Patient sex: F
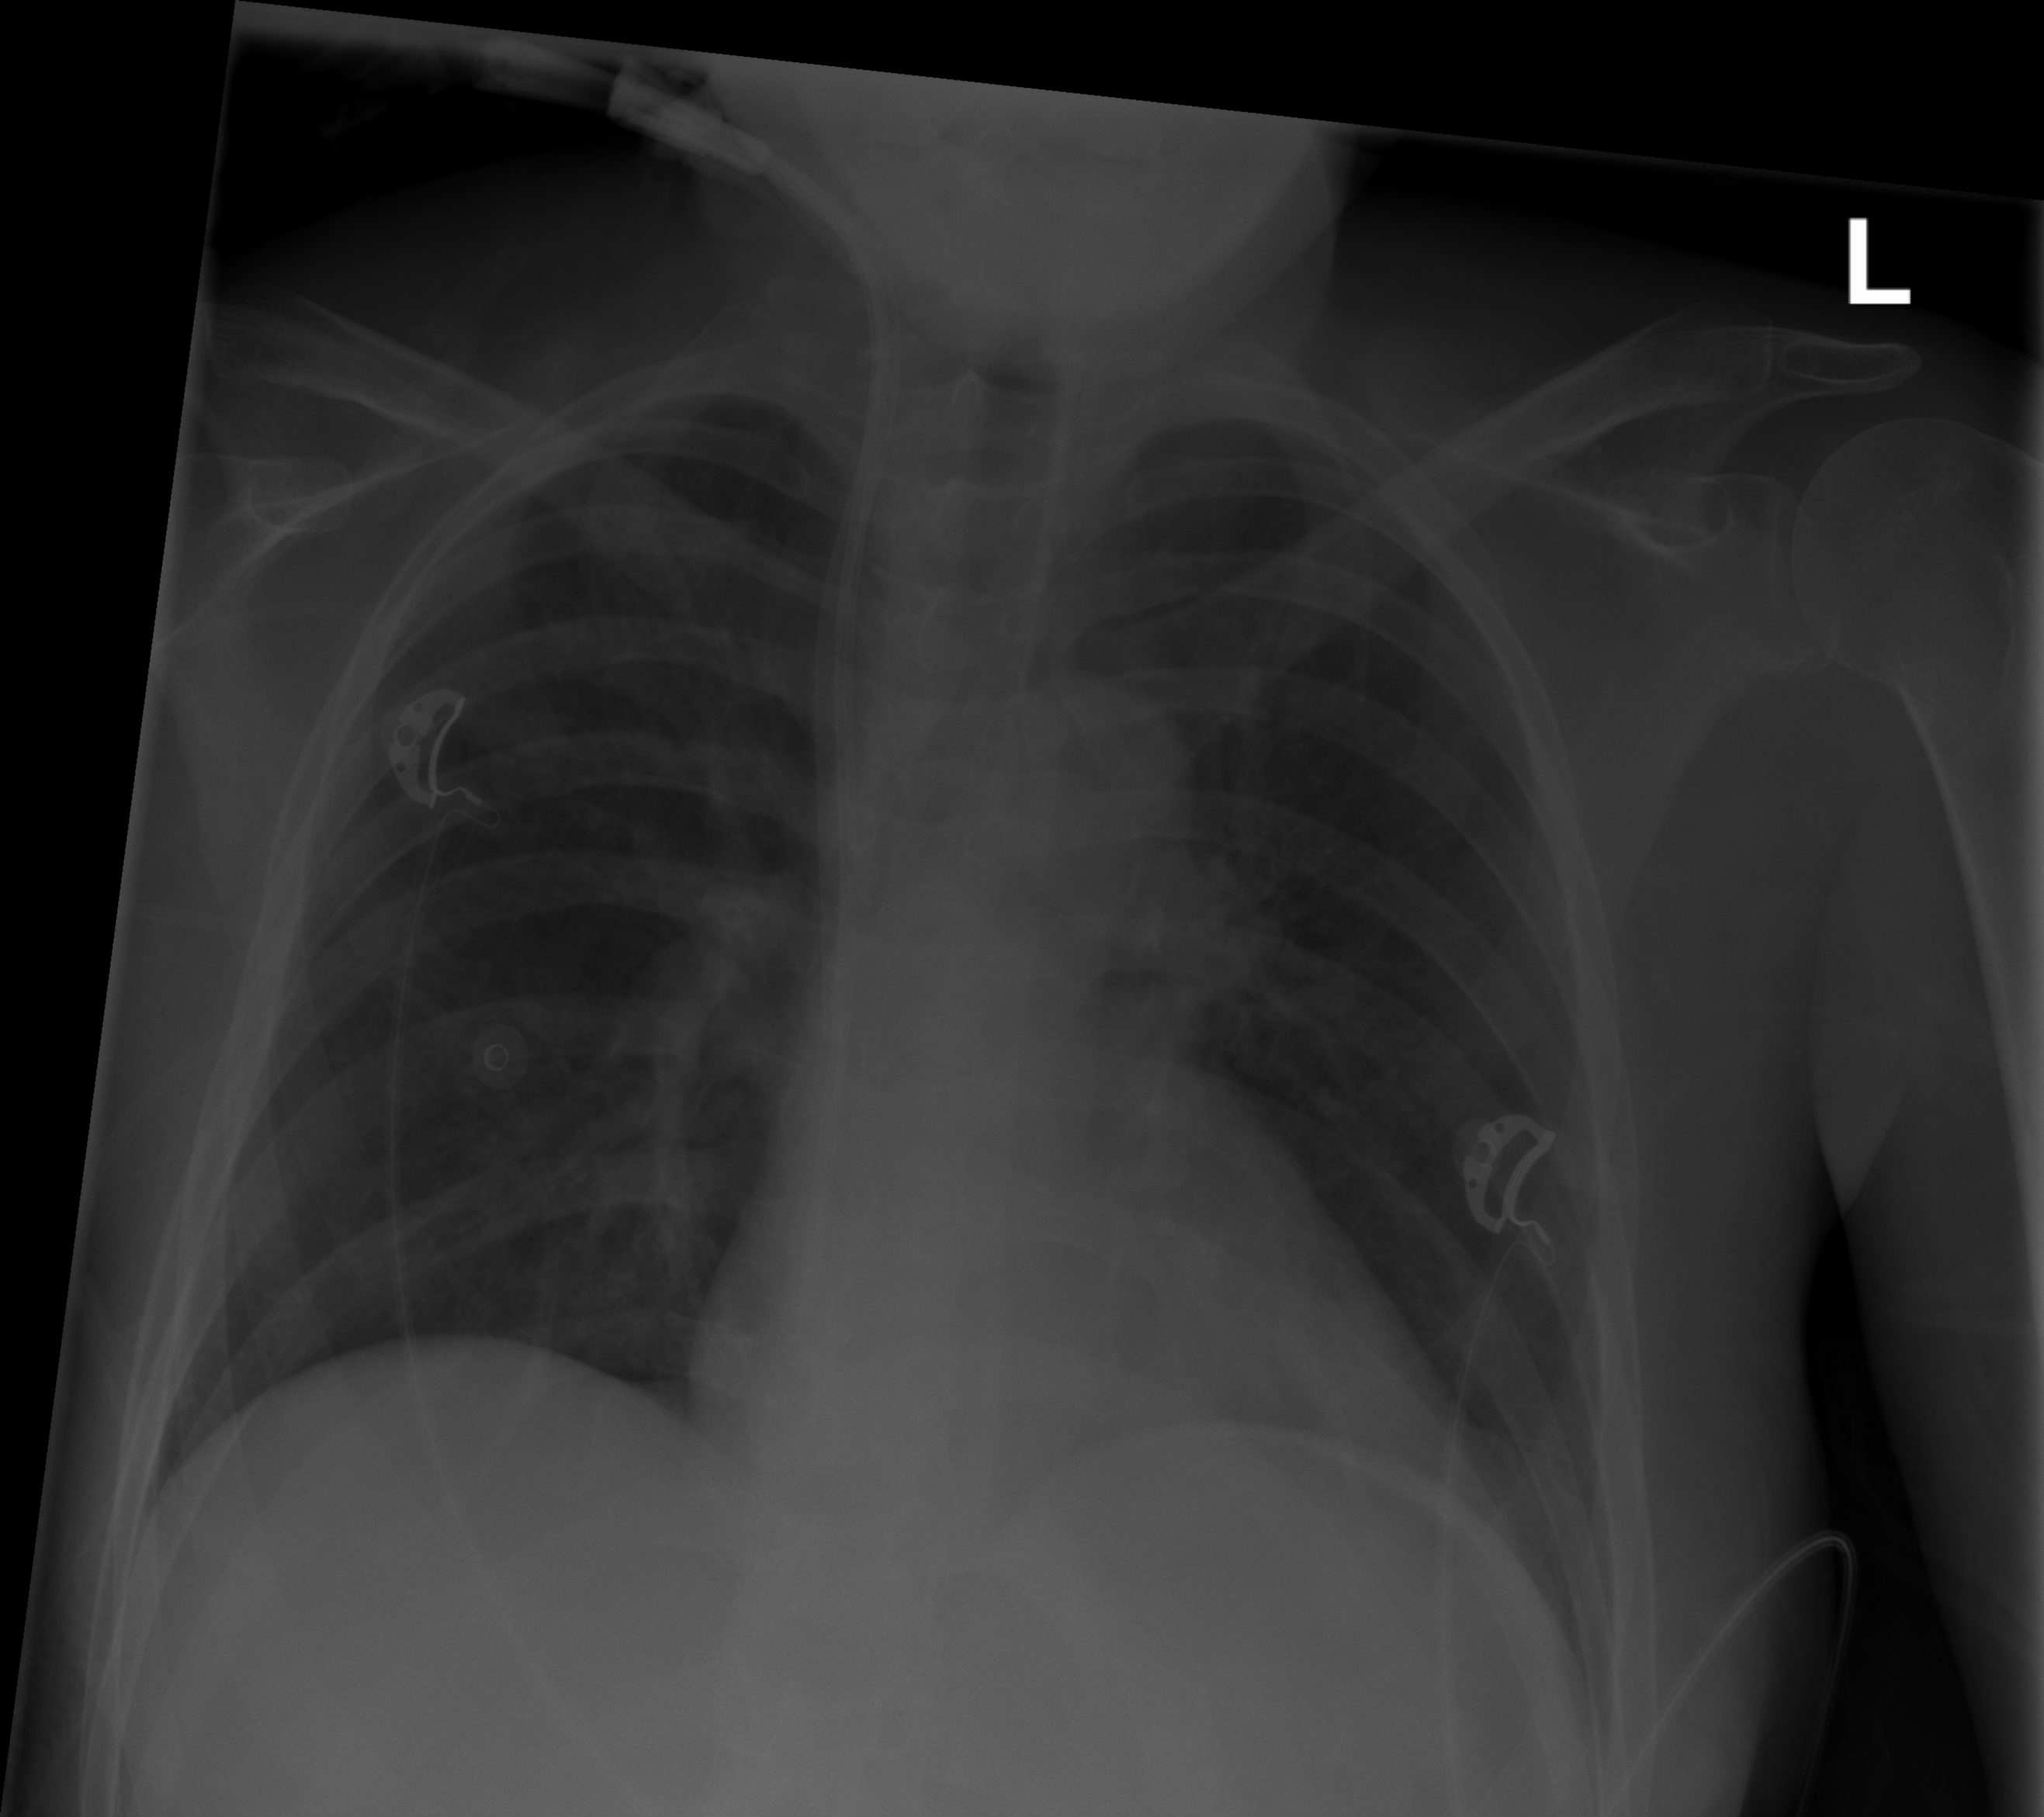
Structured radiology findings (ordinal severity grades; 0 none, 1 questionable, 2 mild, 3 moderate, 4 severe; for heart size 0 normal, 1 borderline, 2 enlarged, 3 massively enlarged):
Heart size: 2
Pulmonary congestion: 2
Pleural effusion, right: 2
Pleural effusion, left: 0
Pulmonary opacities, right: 2
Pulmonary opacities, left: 0
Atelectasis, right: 0
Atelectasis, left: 0